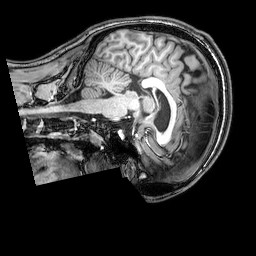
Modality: T1w
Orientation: sagittal
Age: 17
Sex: male
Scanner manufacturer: philips
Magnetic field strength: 3 T
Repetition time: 0.008113 s
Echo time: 0.003709 s